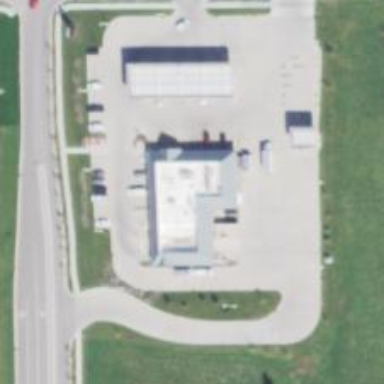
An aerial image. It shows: Convenience shop.